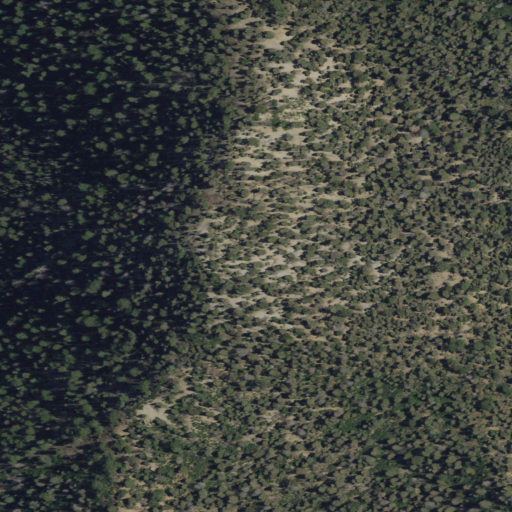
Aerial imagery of mountain in New Mexico named Cerrito Colorado containing evergreen forest and deciduous forest